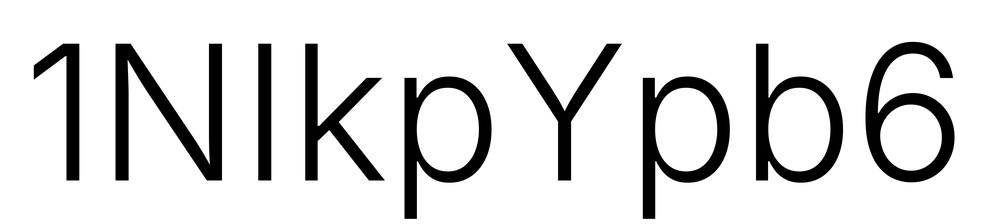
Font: Inter_Light